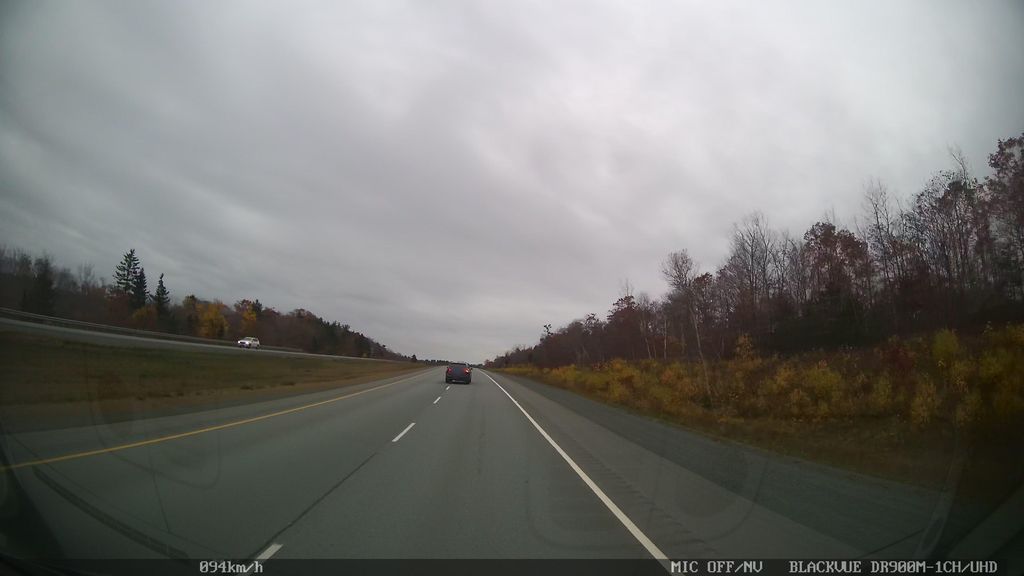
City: halifax